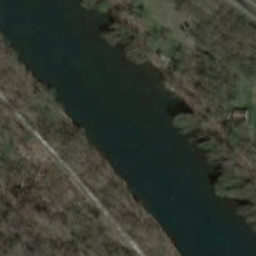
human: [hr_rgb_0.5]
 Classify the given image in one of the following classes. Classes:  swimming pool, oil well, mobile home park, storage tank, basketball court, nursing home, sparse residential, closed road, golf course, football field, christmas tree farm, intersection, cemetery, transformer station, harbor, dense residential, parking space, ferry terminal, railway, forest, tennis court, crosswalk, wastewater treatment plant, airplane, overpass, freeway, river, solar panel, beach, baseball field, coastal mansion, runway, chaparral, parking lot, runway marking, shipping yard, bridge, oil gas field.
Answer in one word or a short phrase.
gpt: river